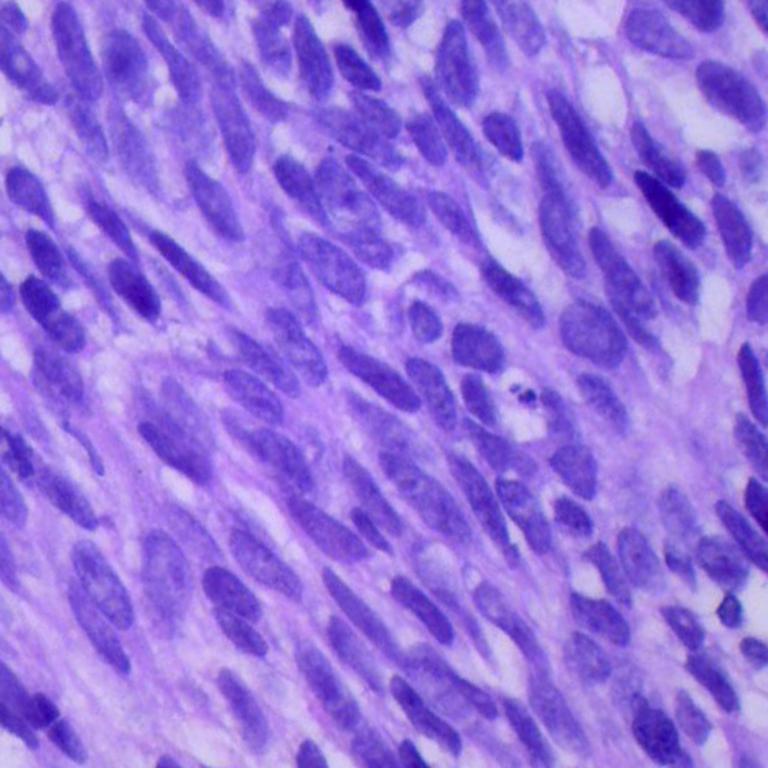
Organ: lung
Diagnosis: squamous carcinomas